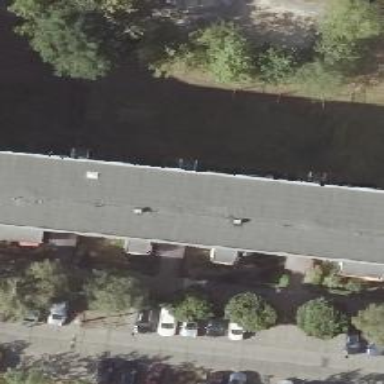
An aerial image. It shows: Flat-roofed apartment building with tar paper roofing material.